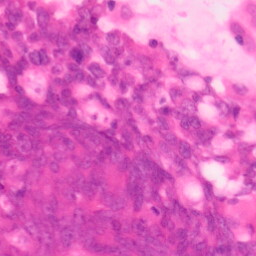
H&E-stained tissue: Colon